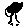
Label: tree